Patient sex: M
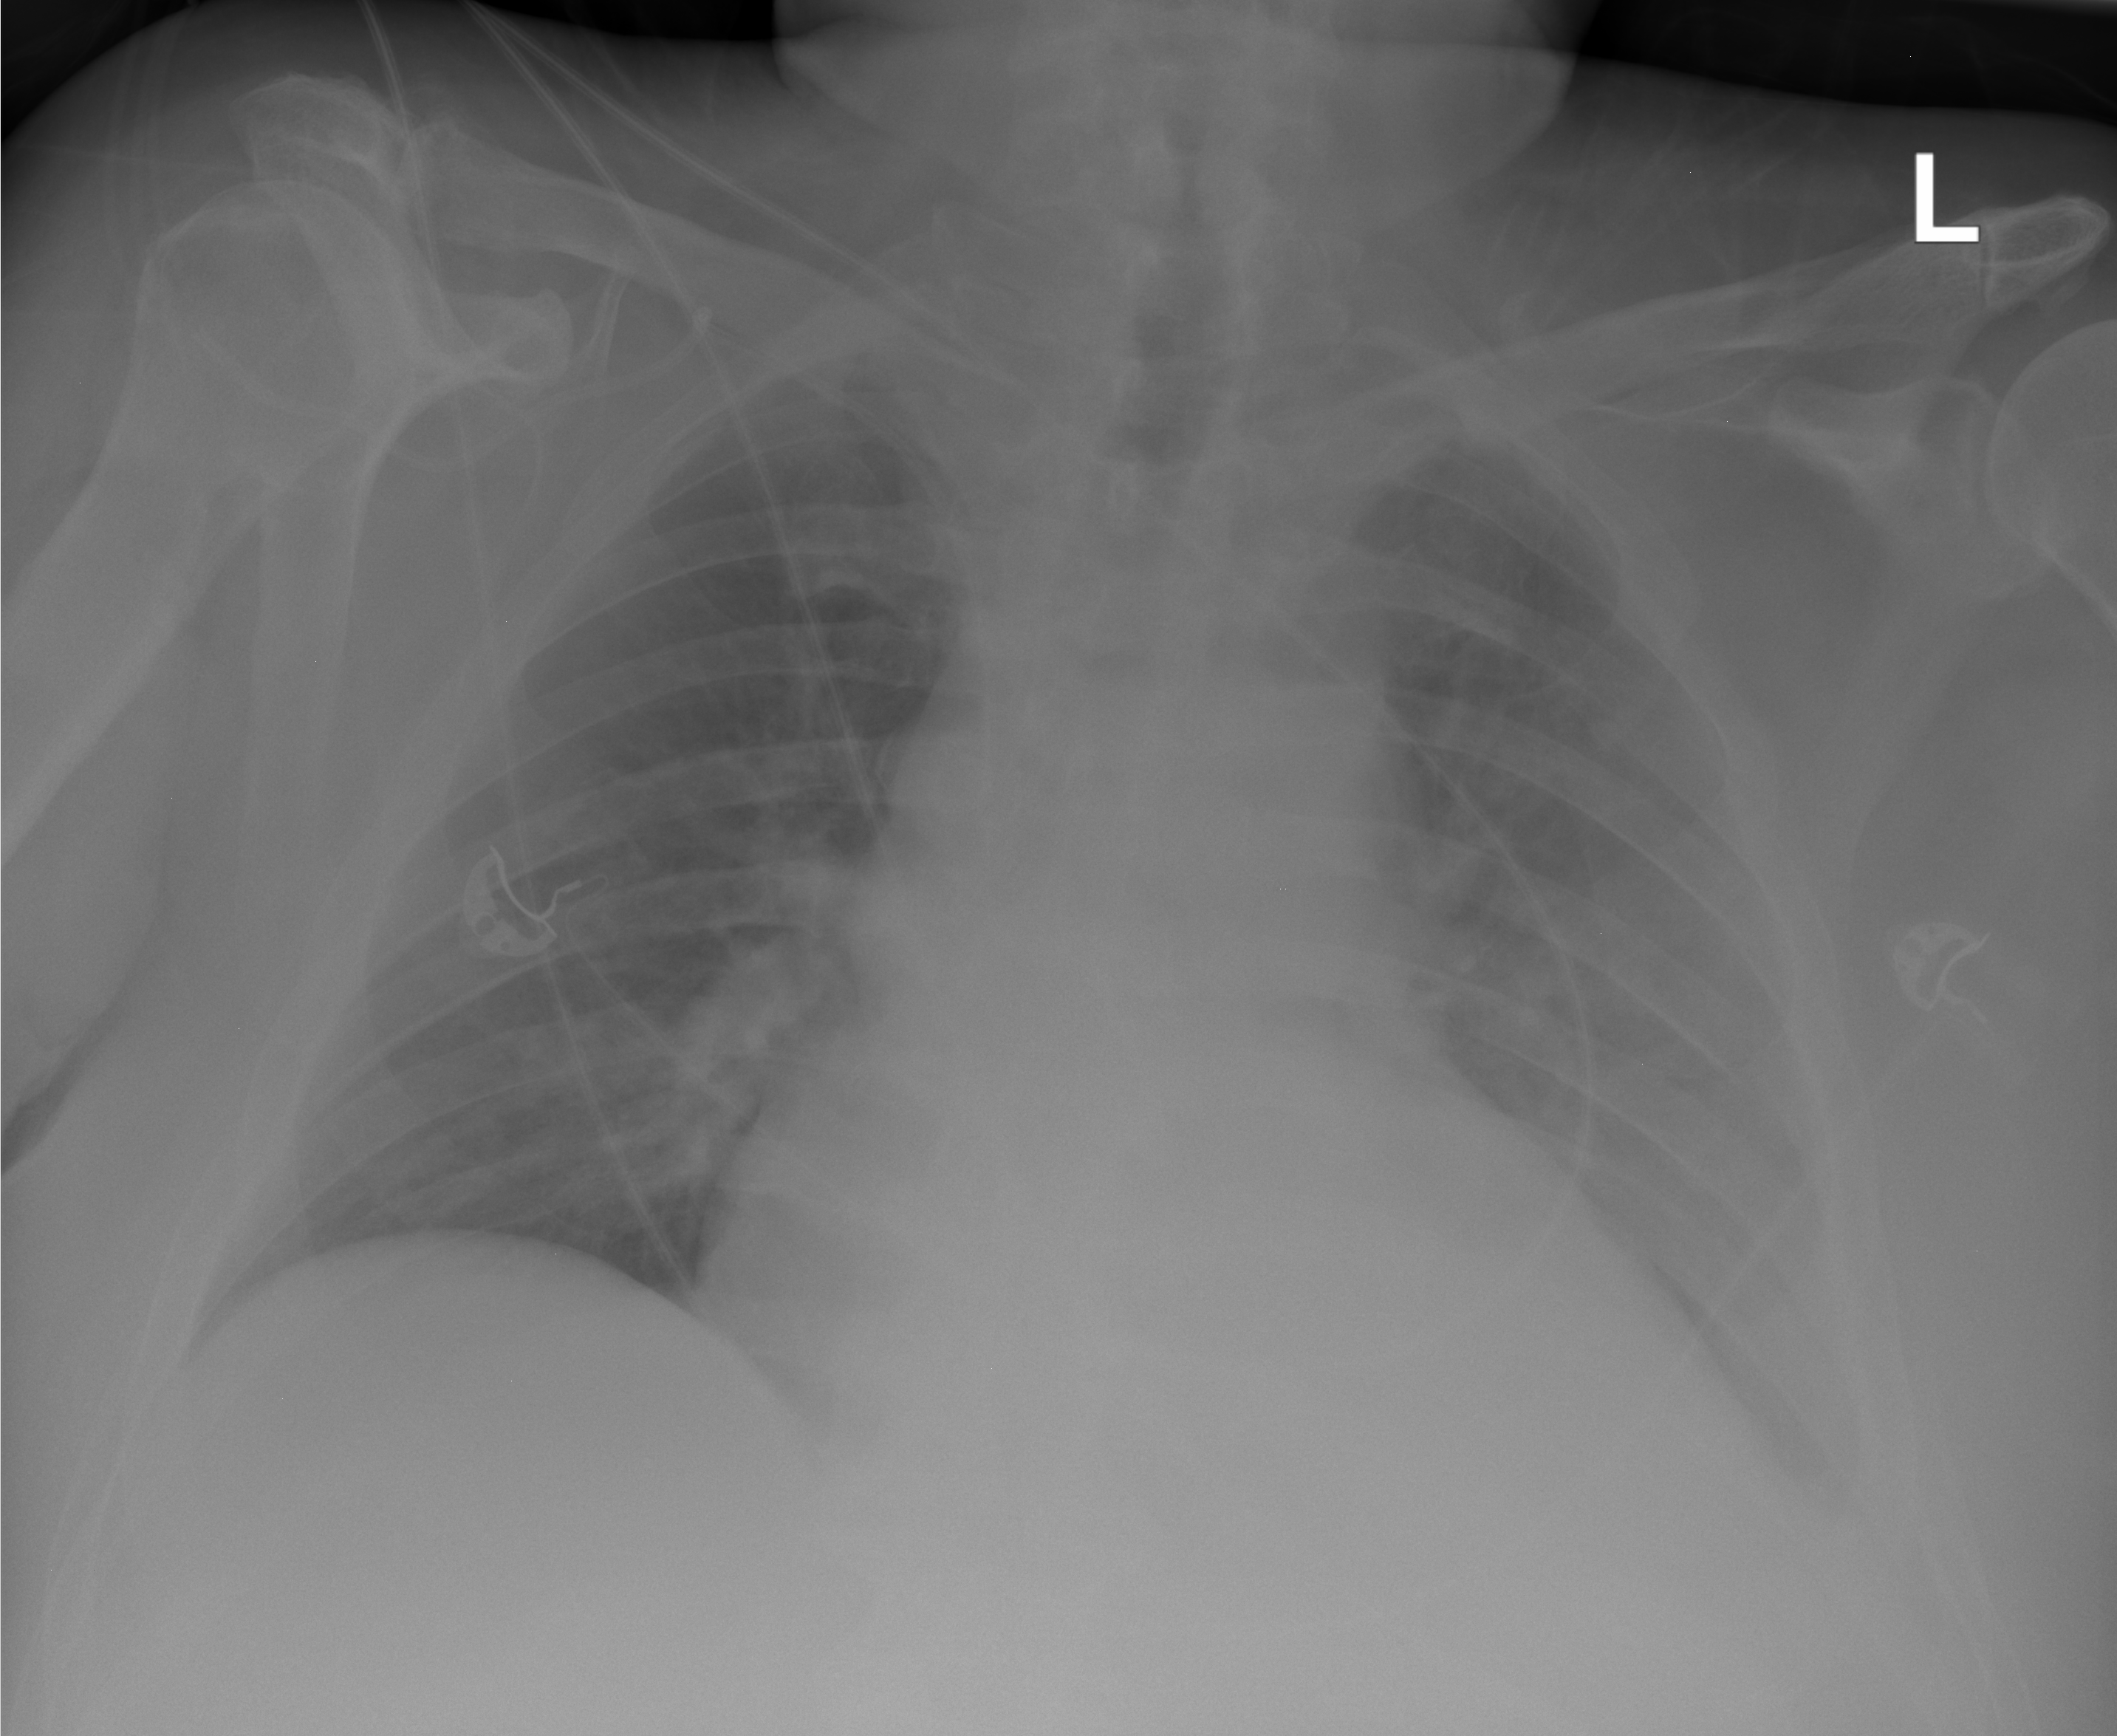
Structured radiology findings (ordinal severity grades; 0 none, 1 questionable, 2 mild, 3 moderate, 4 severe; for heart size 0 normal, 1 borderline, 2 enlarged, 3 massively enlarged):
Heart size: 2
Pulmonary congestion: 2
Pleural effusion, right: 0
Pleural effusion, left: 2
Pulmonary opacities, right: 0
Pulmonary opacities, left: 0
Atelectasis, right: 0
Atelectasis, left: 0